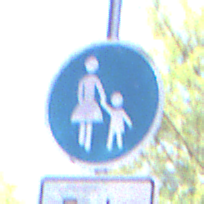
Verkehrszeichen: Gehweg
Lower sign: HinweisDurchVerbaleAngabe2
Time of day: Midday
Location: Roofed (Underpass)
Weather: Clear
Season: NotSpecified
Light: Natural